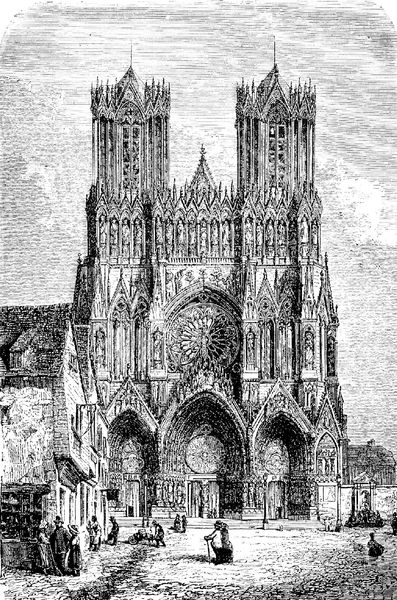
Titel: Kathedrale Notre-Dame in Reims
Standort: Reims, Kathedrale (EU - F)
Schlagwörter: himmel, weiß, menschen, fenster, frankreich, frau, grau, hut, paris, schwarz, strasse, zeichnung, gebäude, haus, weg, kirche, gotik, karren, stock, ansicht, fassade, giebel, grafik, fußgänger, platz, fein, striche, eingang, kreuz, türme, rundfenster, druck, schwarzweiss, radierung, stich, lithografie, kathedrale, tore, gotisch, rosette, spitzbogen, rosetten, maßwerk, notre dame, köln, katedrale, notre dam, üortal, notre damm, kathedrale notre-dame de paris, mfrankreich, notre-dame de paris